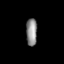
Tissue: lung
Cell type: T cells
Senescence score: 0.1528
Nuclear area (px): 299
Mean DAPI intensity: 139.99